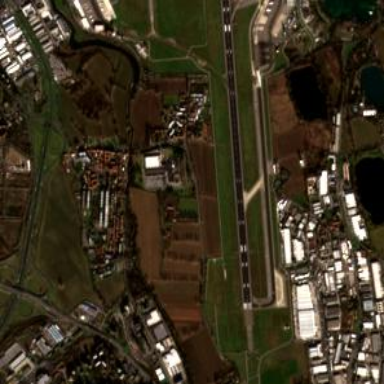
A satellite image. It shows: International public airport surrounded by grassland and fence.